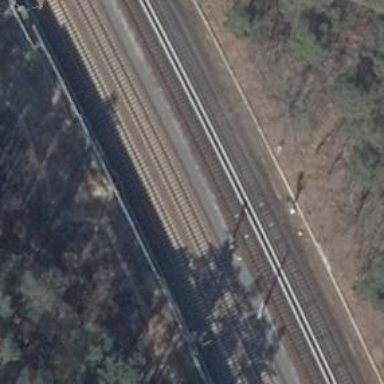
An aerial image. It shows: Railway signal.